Question: Lets take this as example. I now have a total of 8 textboxes. I use a static resource style to make sure they all have the exact same styling set. But notice how some of the textboxes have a bottom border line and others don't. Why does this happen?

Here's the code
'''
<Style x:Key="AddressTextBox" TargetType="TextBox">
<Setter Property="MinWidth" Value="230"></Setter>
<Setter Property="MaxWidth" Value="260"></Setter>
<Setter Property="MaxLength" Value="45"></Setter>
<Setter Property="Margin" Value="1"></Setter>
<Setter Property="BorderThickness" Value="1,1,1,1"/>
<Setter Property="HorizontalAlignment" Value="Left"/>
<Setter Property="Padding" Value="1,2,0,1"/>
<Setter Property="BorderBrush" Value="Gray"></Setter>
<Setter Property="Height" Value="20"></Setter>
</Style>
<DockPanel>
<StackPanel>
<Grid Margin="5">
<StackPanel>
<DockPanel Height="Auto">
<TextBlock Width="50" Margin="7">Postal</TextBlock>
<TextBox Style="{StaticResource AddressTextBox}"></TextBox>
</DockPanel>
<DockPanel Height="Auto">
<TextBlock Width="50" Margin="7"></TextBlock>
<TextBox Style="{StaticResource AddressTextBox}"></TextBox>
</DockPanel>
<DockPanel Height="Auto">
<TextBlock Width="50" Margin="7"></TextBlock>
<TextBox Style="{StaticResource AddressTextBox}"></TextBox>
</DockPanel>
<DockPanel Height="Auto">
<TextBlock Width="50" Margin="7"></TextBlock>
<TextBox Style="{StaticResource AddressTextBox}"></TextBox>
</DockPanel>
<DockPanel Height="10"></DockPanel>
<DockPanel Height="Auto">
<TextBlock Width="50" Margin="7">Street</TextBlock>
<TextBox Style="{StaticResource AddressTextBox}"></TextBox>
</DockPanel>
<DockPanel Height="Auto">
<TextBlock Width="50" Margin="7"></TextBlock>
<TextBox Style="{StaticResource AddressTextBox}"></TextBox>
</DockPanel>
<DockPanel Height="Auto">
<TextBlock Width="50" Margin="7"></TextBlock>
<TextBox Style="{StaticResource AddressTextBox}"></TextBox>
</DockPanel>
<DockPanel Height="Auto">
<TextBlock Width="50" Margin="7"></TextBlock>
<TextBox Style="{StaticResource AddressTextBox}"></TextBox>
</DockPanel>
</StackPanel>
</Grid>
</StackPanel>
</DockPanel>
'''
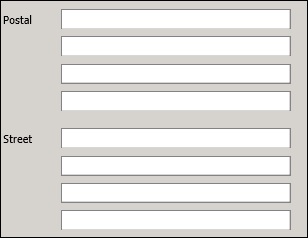
Answer: Even though your layout is very inefficient, its not the problem as all above comments suggest. Nothing to do with 'SnapToDevicePixels', 'Padding', 'Margins', etc. It is part of 'TextBox''s control style. It seems that if you set 'BorderWidth' bigger than default, it sticks on all corners, but if you go below it doesn't. If you extract the 'TextBox''s template you can see its border and styling. So in order to "beat" this irregularity, instead of trying to sort of indirectly manipulate the 'TextBox''s 'Border' properties in your style you need to override its template. Then manipulate it's 'Border' directly in the 'Template'.
Here's a the style that will work(I plugged in your setters into it) :
'''
<SolidColorBrush x:Key="DisabledBackgroundBrush" Color="LightGray"/>
<SolidColorBrush x:Key="DisabledForegroundBrush" Color="Gray"/>
<SolidColorBrush x:Key="EnabledBackgroundBrush" Color="White"/>
<Style x:Key="AddressTextBox" TargetType="{x:Type TextBoxBase}">
<Setter Property="SnapsToDevicePixels" Value="True"/>
<Setter Property="OverridesDefaultStyle" Value="True"/>
<Setter Property="KeyboardNavigation.TabNavigation" Value="None"/>
<Setter Property="FocusVisualStyle" Value="{x:Null}"/>
<Setter Property="AllowDrop" Value="true"/>
<Setter Property="MinWidth" Value="230"/>
<Setter Property="MaxWidth" Value="260"/>
<Setter Property="Margin" Value="1"/>
<Setter Property="BorderThickness" Value="1"/>
<Setter Property="HorizontalAlignment" Value="Left"/>
<Setter Property="Padding" Value="1,2,0,1"/>
<Setter Property="Height" Value="20"/>
<Setter Property="Template">
<Setter.Value>
<ControlTemplate TargetType="{x:Type TextBoxBase}">
<Border Name="Border" CornerRadius="2" Padding="2" Background="{StaticResource EnabledBackgroundBrush}"
BorderBrush="Gray" BorderThickness="1" >
<ScrollViewer Margin="0" x:Name="PART_ContentHost"/>
</Border>
<ControlTemplate.Triggers>
<Trigger Property="IsEnabled" Value="False">
<Setter TargetName="Border" Property="Background" Value="{StaticResource DisabledBackgroundBrush}"/>
<Setter TargetName="Border" Property="BorderBrush" Value="{StaticResource DisabledBackgroundBrush}"/>
<Setter Property="Foreground" Value="{StaticResource DisabledForegroundBrush}"/>
</Trigger>
</ControlTemplate.Triggers>
</ControlTemplate>
</Setter.Value>
</Setter>
</Style>
'''
also, just a tip about your layout. To minimize inefficiencies, I would use the 'Grid':
'''
<Grid>
<Grid.ColumnDefinitions>
<ColumnDefinition/>
<ColumnDefinition/>
</Grid.ColumnDefinitions>
<Grid.RowDefinitions>
<RowDefinition/>
<RowDefinition/>
<RowDefinition/>
<RowDefinition/>
<RowDefinition/>
<RowDefinition/>
<RowDefinition/>
</Grid.RowDefinitions>
<TextBlock Text="Postal"/>
<TextBox Grid.Column="1" Style="{StaticResource AddressTextBox}"/>
<TextBlock Grid.Row="1" />
<TextBox Grid.Row="1" Grid.Column="1" Style="{StaticResource AddressTextBox}"/>
<TextBlock Grid.Row="2" />
<TextBox Grid.Row="2" Grid.Column="1" Style="{StaticResource AddressTextBox}"/>
<TextBlock Grid.Row="3" />
<TextBox Grid.Row="3" Grid.Column="1" Style="{StaticResource AddressTextBox}"/>
<TextBlock Grid.Row="4" Text="Street" Margin="7,10,7,7"/>
<TextBox Grid.Row="4" Grid.Column="1" Style="{StaticResource AddressTextBox}"/>
<TextBlock Grid.Row="5"/>
<TextBox Grid.Row="5" Grid.Column="1" Style="{StaticResource AddressTextBox}"/>
<TextBlock Grid.Row="6"/>
<TextBox Grid.Row="6" Grid.Column="1" Style="{StaticResource AddressTextBox}"/>
<TextBlock Grid.Row="7"/>
<TextBox Grid.Row="7" Grid.Column="1" Style="{StaticResource AddressTextBox}"/>
</Grid>
'''